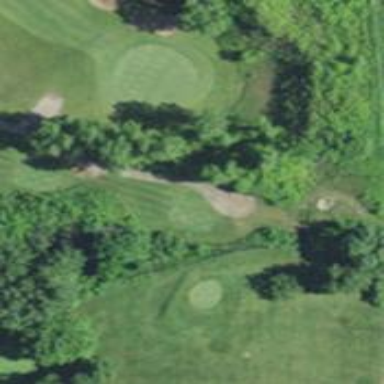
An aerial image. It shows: Service road used as golf cart path.